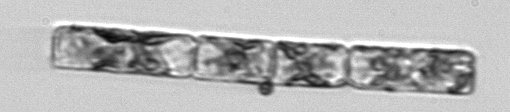
Label: Guinardia_delicatula